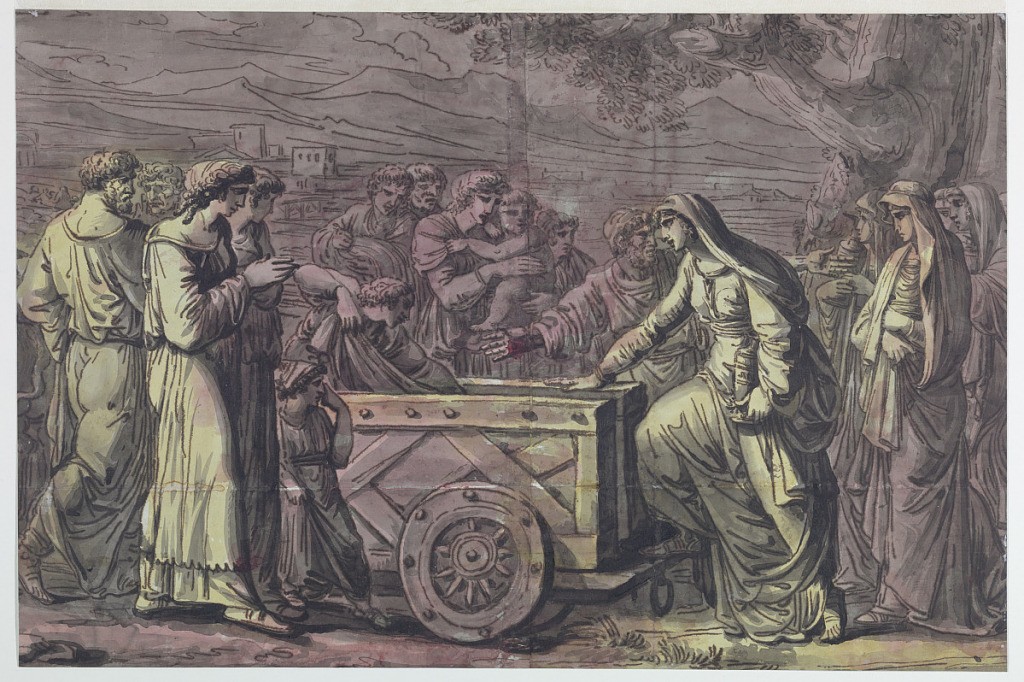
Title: Lucius Albinius Rescues the Vestal Virgins
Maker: Antonio Giuseppe Basoli, Italian, 1774–1843
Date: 1800–20
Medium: Pen and black ink, brush and grey, red, and yellow wash on white laid paper
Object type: Drawing
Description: Five Vestal Virgins, holding urns, are being ushered into a two-wheeled cart. A group of lamenting figures, including children, surround them.